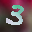
Label: 3